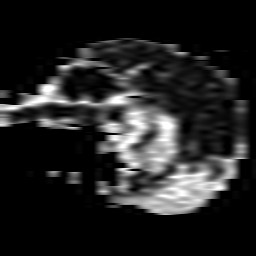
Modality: ADC
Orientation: sagittal
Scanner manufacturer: philips
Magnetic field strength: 1.5 T
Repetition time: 3.119 s
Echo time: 0.06279 s